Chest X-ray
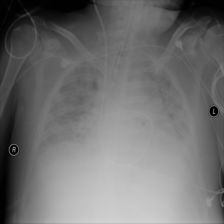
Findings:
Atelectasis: negative
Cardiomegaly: negative
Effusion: positive
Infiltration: negative
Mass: negative
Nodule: negative
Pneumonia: negative
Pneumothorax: negative
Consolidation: negative
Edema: negative
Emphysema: negative
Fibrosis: negative
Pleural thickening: negative
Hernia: negative